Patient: sex M, age 67
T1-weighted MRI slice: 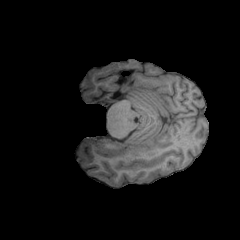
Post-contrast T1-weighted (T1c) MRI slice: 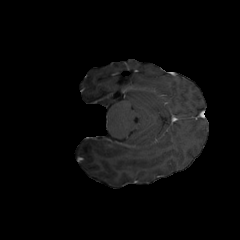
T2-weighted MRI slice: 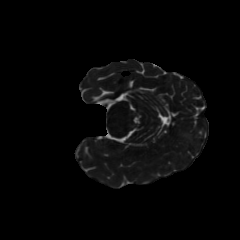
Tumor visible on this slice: no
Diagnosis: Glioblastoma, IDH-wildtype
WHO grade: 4